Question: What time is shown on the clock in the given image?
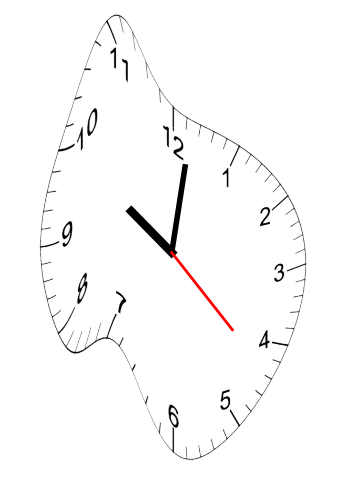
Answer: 10:01:22